Interaction volume radius: 5 \u00c5
Interaction volume height: 20 \u00c5
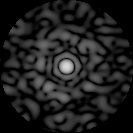
Disorder parameter: 0.831